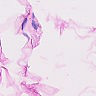
Metastatic tissue present: no